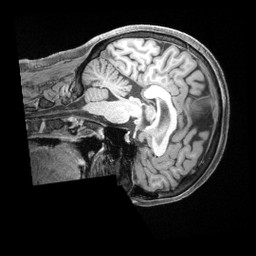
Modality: T1w
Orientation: sagittal
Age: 66
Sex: female
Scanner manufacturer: siemens
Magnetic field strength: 3 T
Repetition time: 2.5 s
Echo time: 0.00222 s